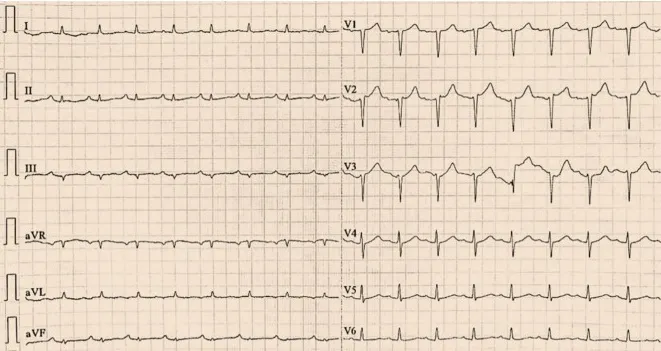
The postoperative electrocardiogram indicated ST-segment elevation in leads II, III and aVF disappeared.
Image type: electrography (ekg)